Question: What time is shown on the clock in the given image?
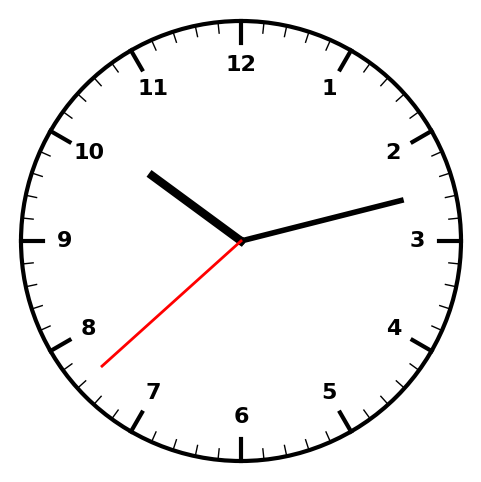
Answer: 10:12:38